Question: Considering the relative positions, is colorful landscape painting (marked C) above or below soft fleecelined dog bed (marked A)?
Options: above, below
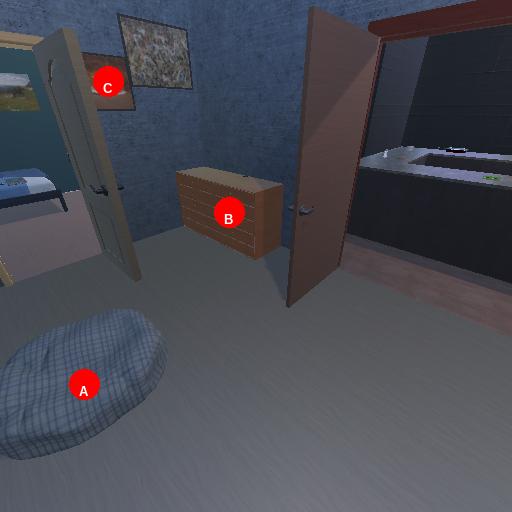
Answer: above